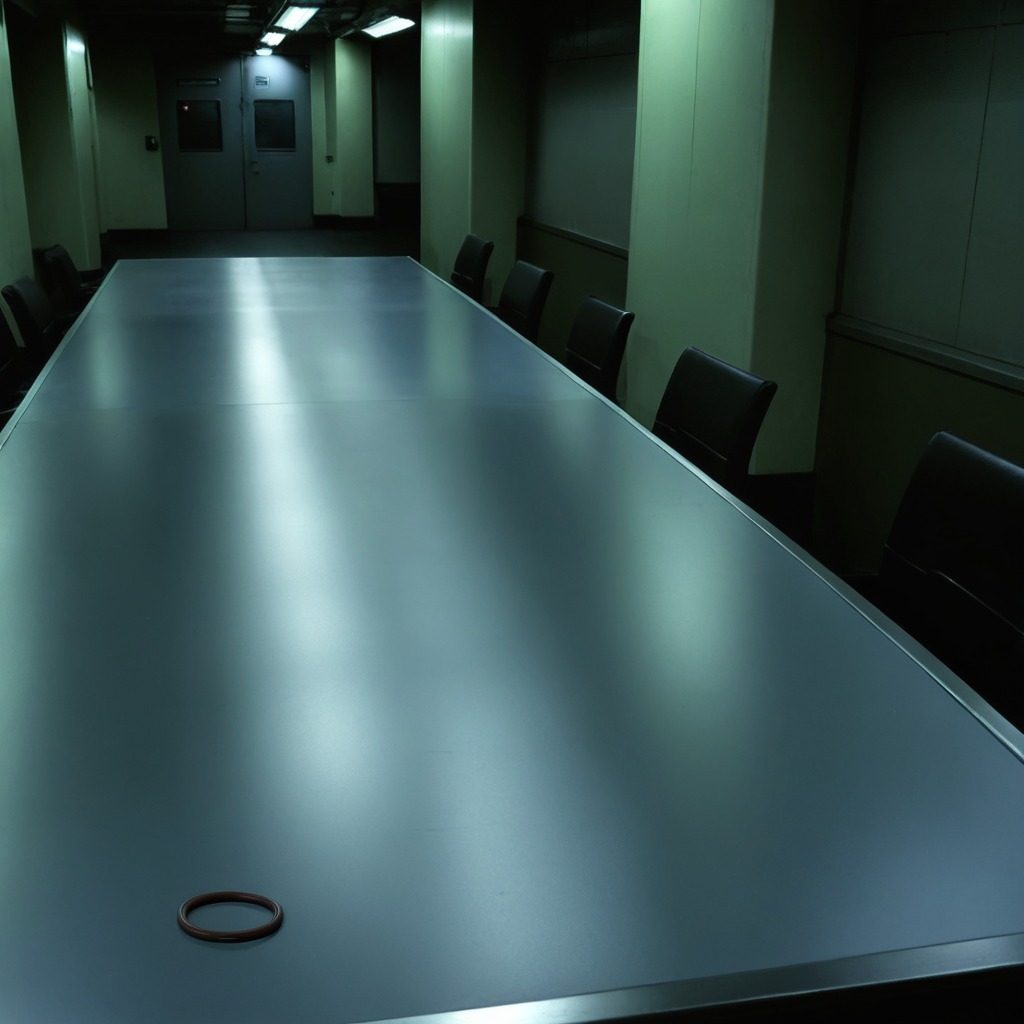
A rubber O-ring lying on the table.